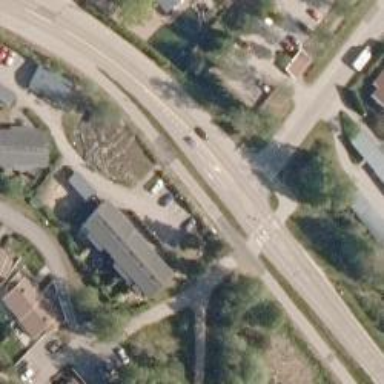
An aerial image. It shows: Secondary road with asphalt surface.